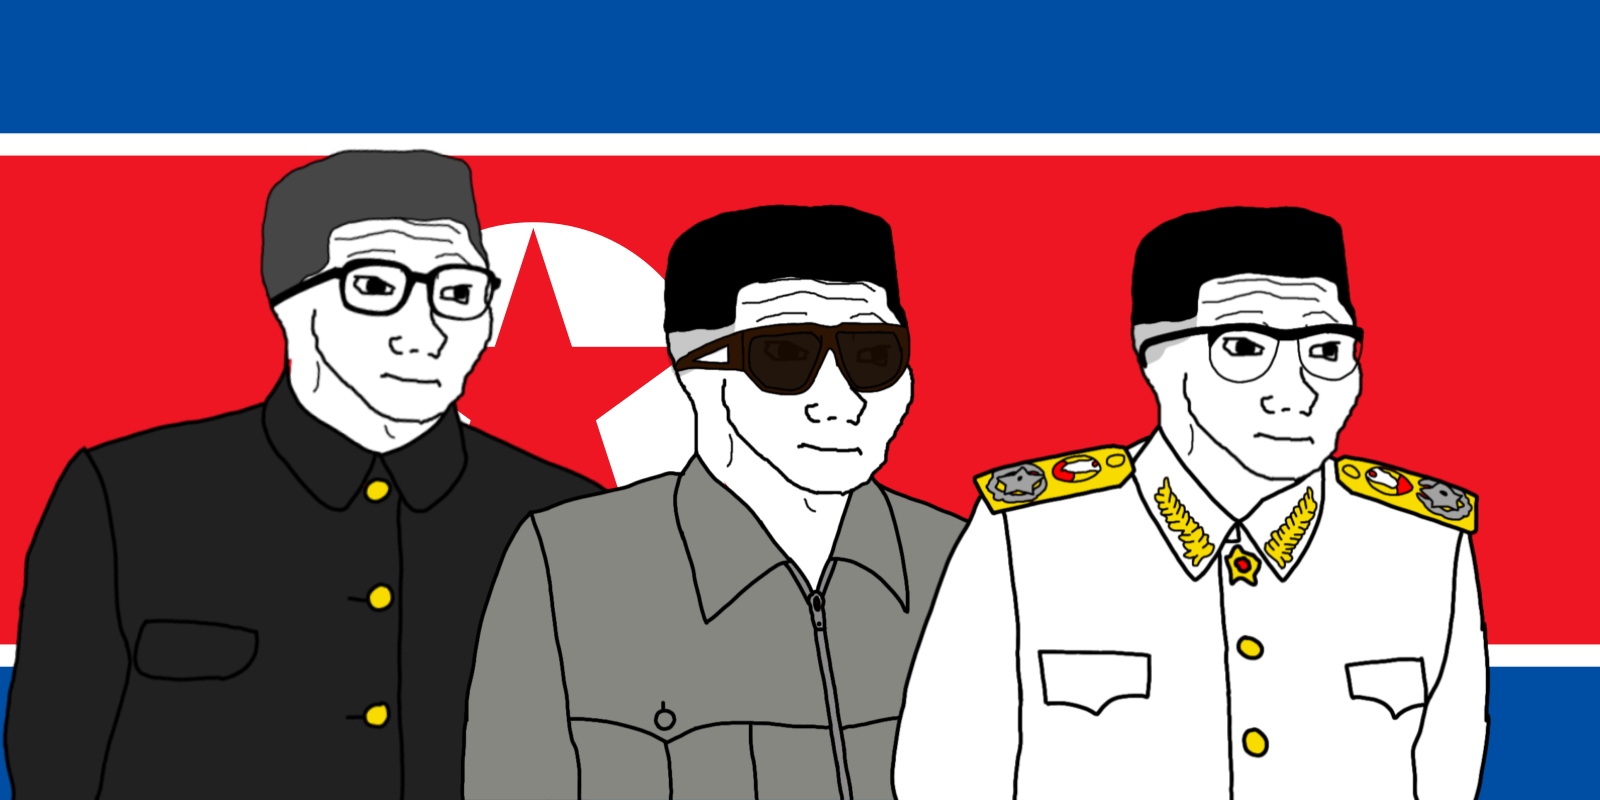
Label: 5_Wojak_with_Background